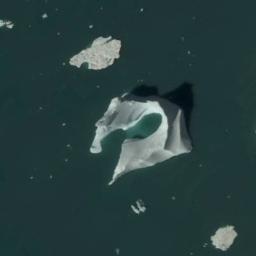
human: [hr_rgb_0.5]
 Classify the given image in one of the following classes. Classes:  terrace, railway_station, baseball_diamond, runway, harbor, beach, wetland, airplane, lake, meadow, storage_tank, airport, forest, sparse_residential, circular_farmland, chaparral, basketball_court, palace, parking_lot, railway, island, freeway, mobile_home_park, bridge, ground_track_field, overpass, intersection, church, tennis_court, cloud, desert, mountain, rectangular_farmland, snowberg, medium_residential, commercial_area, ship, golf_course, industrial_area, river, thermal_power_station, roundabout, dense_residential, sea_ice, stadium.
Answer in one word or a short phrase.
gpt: sea_ice